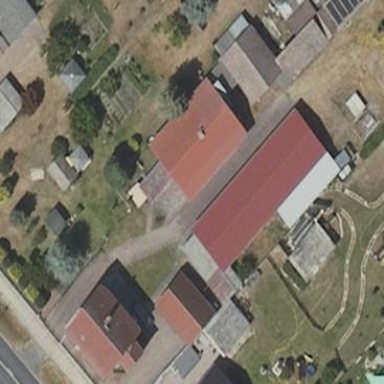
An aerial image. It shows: Shed building.